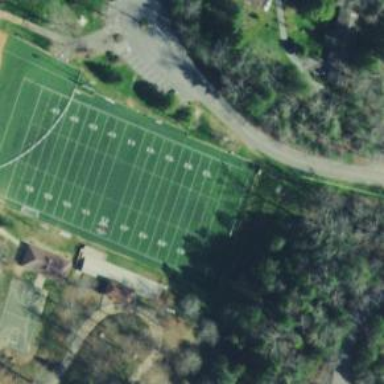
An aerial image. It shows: American football pitch.